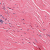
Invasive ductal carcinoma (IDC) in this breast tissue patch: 0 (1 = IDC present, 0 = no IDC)